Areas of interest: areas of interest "Theater"
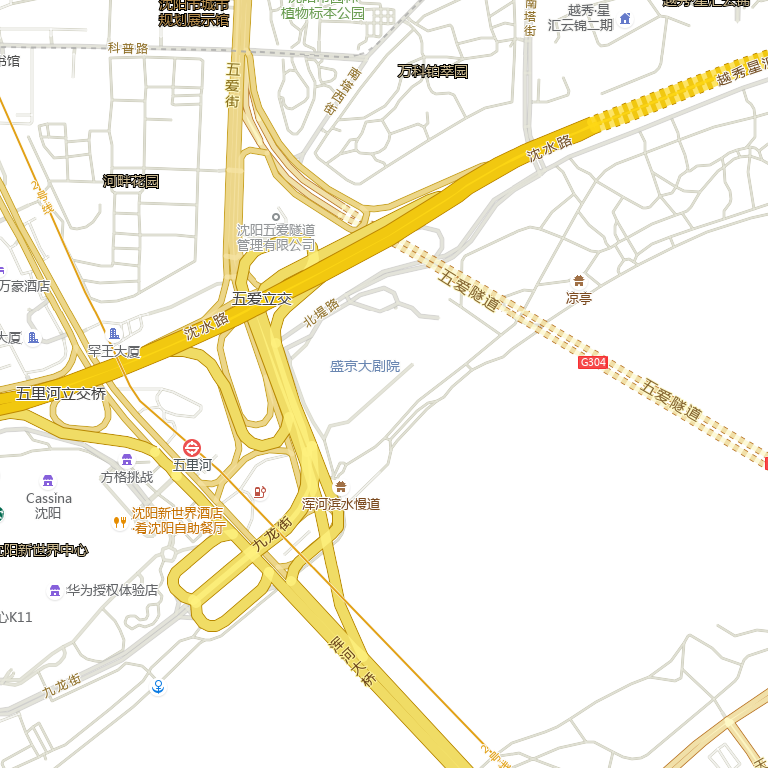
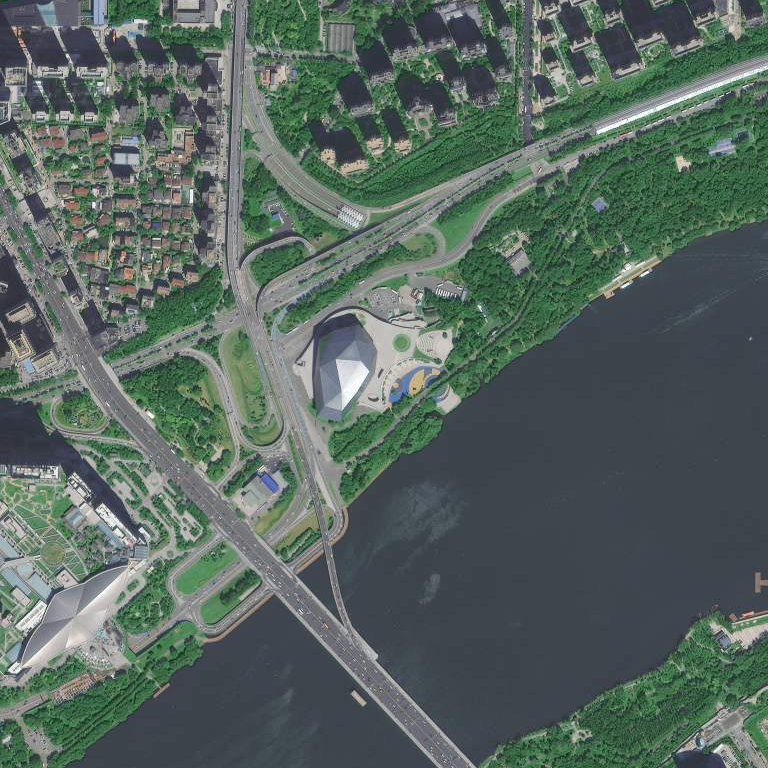